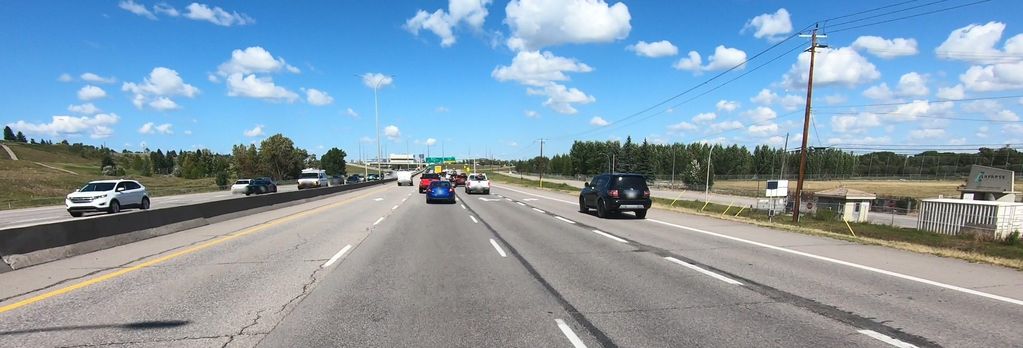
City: calgary